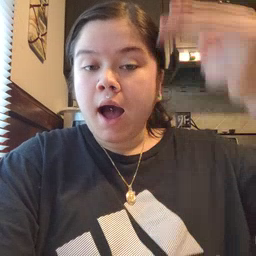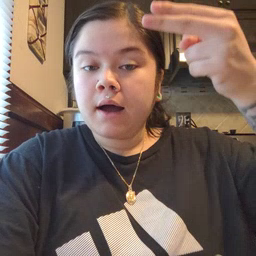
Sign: high